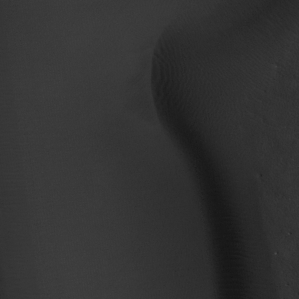
Label: non_frost